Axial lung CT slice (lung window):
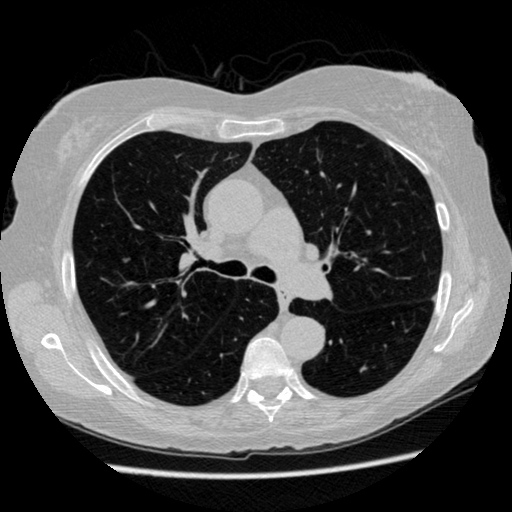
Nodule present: no